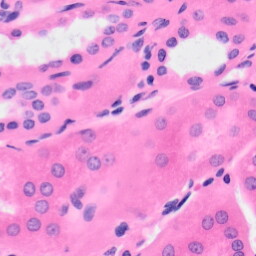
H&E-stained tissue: Kidney